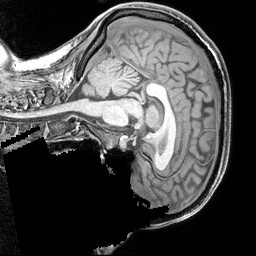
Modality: T1w
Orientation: sagittal